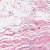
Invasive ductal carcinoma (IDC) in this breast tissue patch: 0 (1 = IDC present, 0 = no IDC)